Brain MRI, t1w sequence, axial 2D slice.
Patient: age 29, sex F, weight 78 kg, height 1.78 m
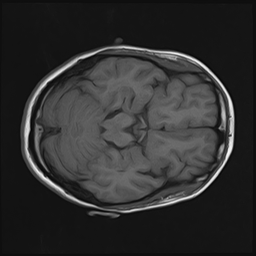